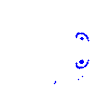
Particle: electron